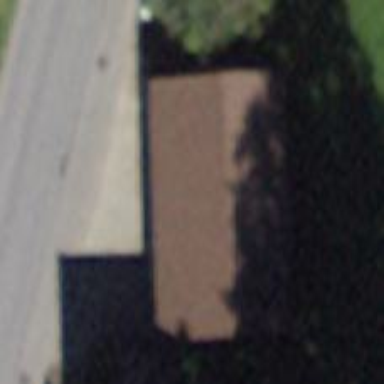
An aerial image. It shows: Garage building.